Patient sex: M
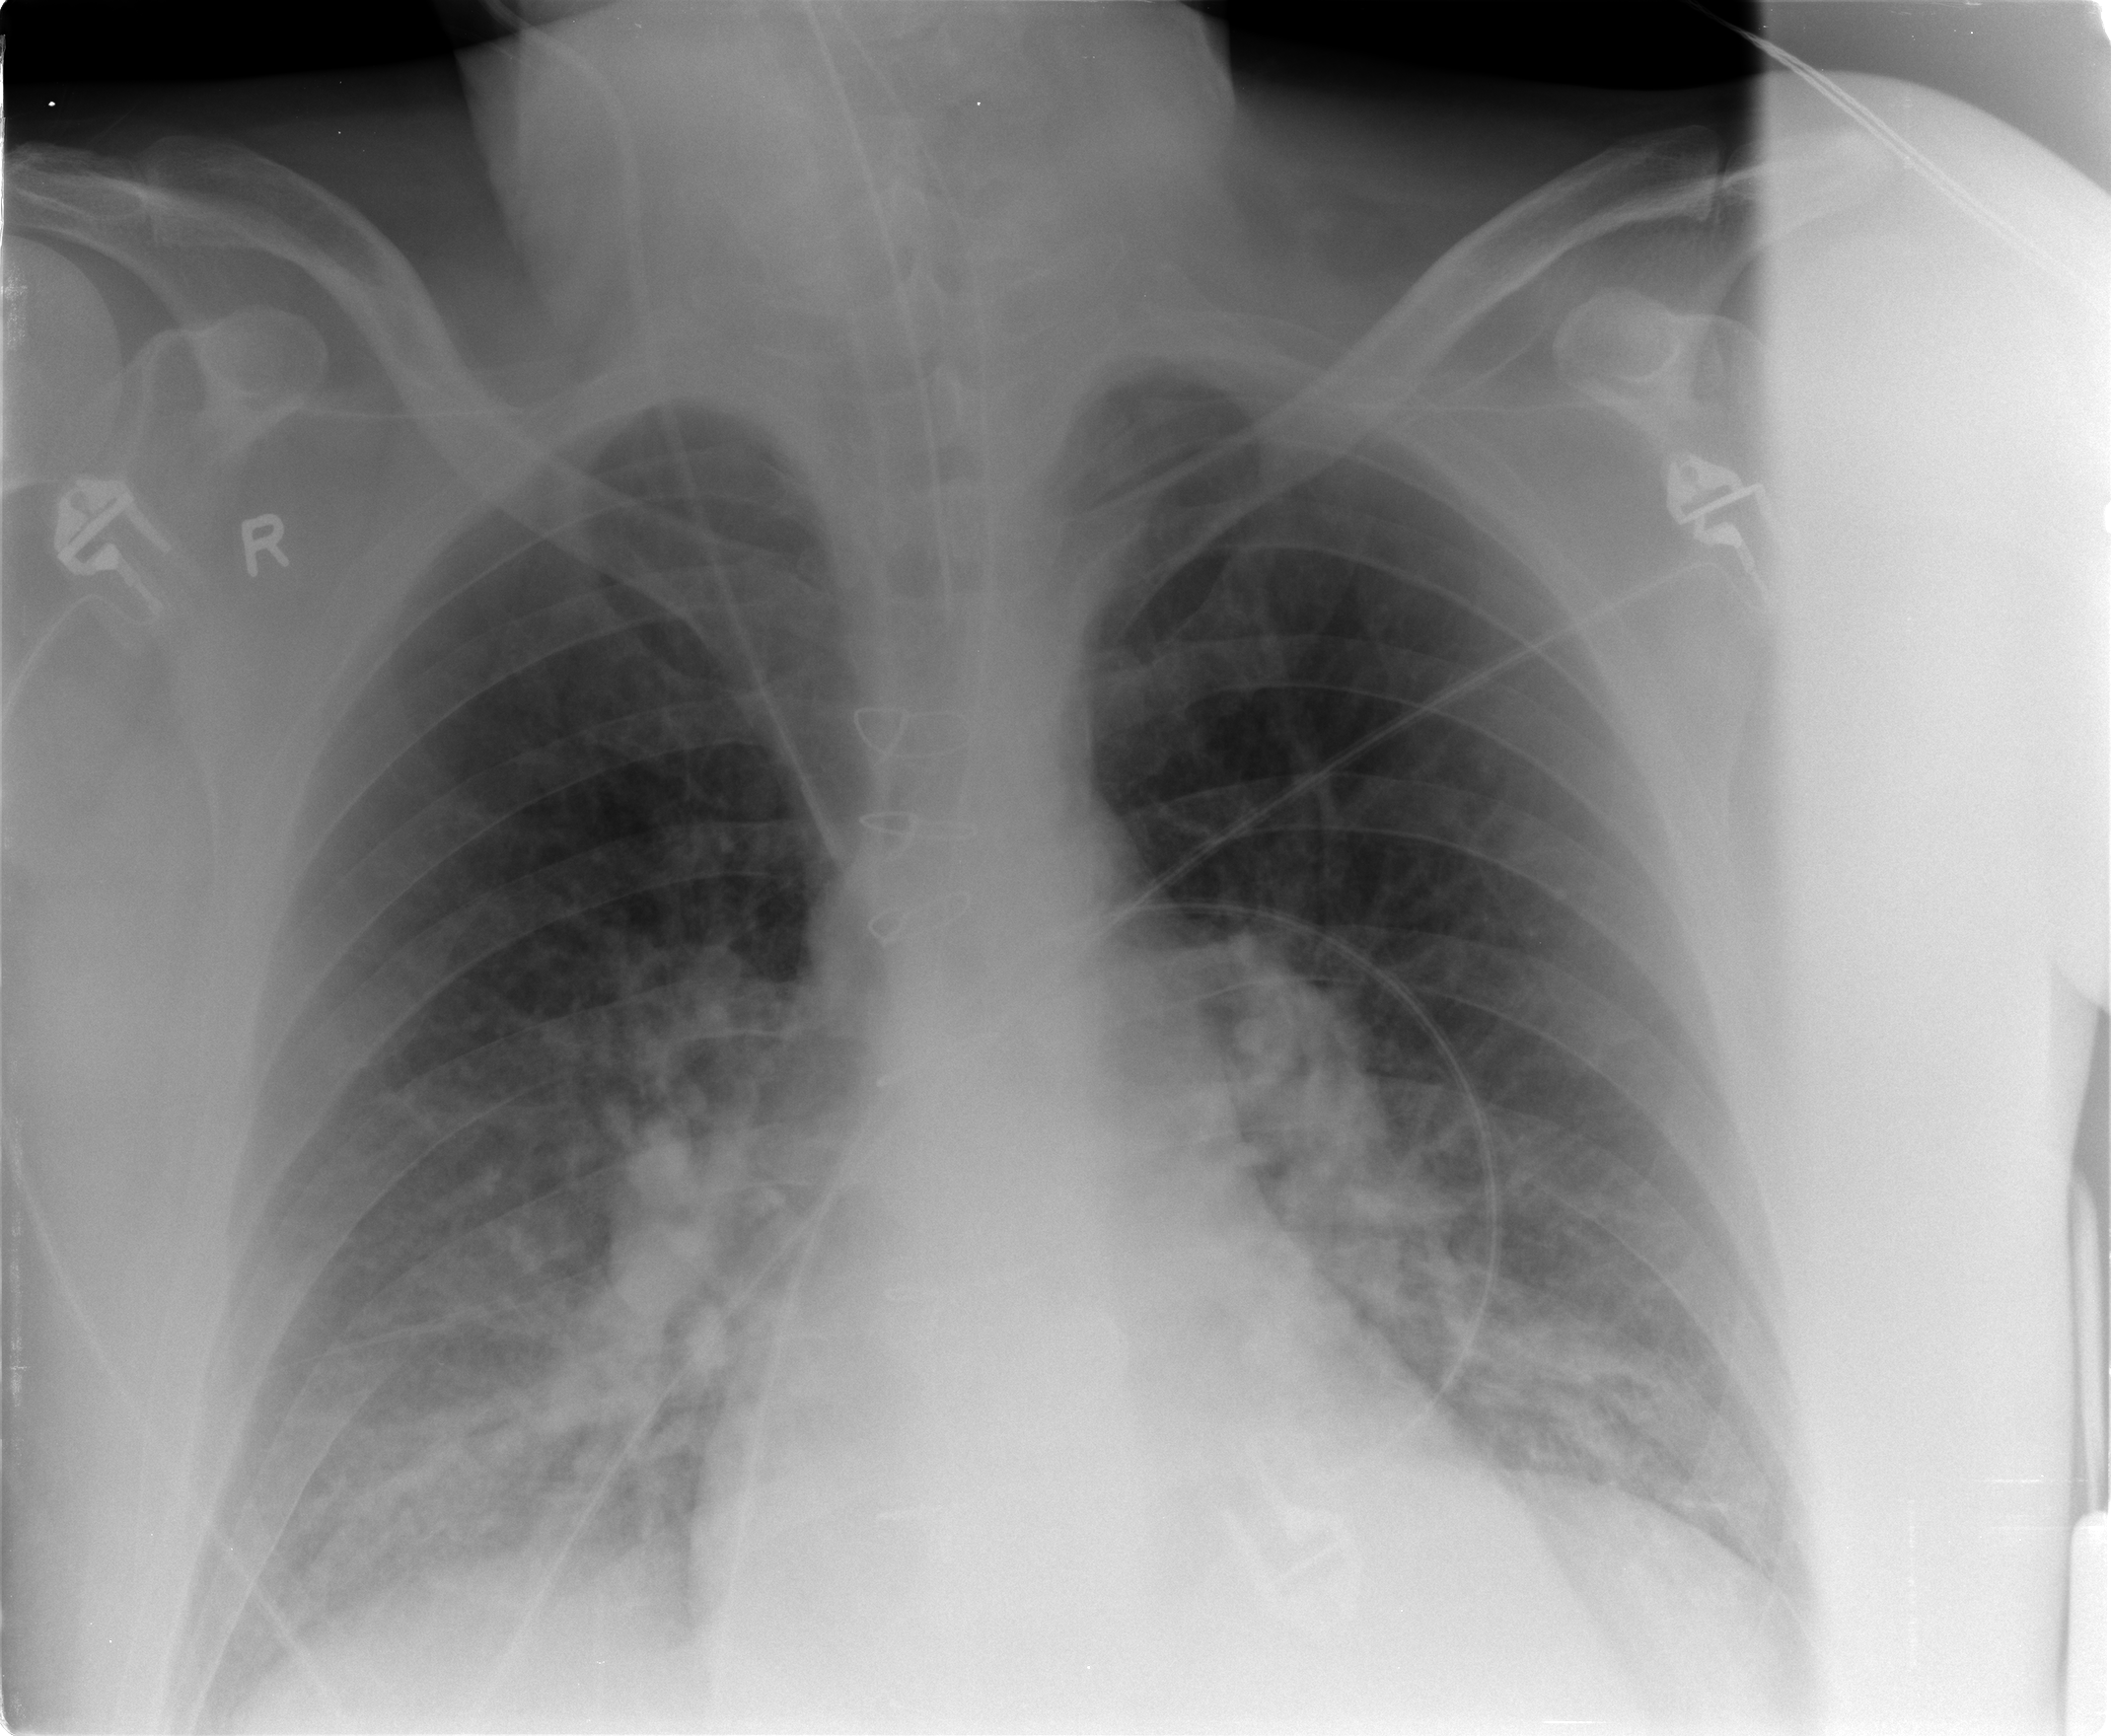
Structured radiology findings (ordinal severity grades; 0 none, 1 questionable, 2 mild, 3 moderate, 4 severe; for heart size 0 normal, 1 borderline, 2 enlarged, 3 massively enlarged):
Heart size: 0
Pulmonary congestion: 2
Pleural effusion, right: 1
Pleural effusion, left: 1
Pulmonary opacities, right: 2
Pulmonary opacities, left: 2
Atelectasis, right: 0
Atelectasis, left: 0